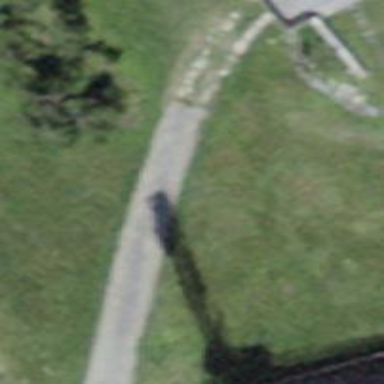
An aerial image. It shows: Driveway leading to service road.